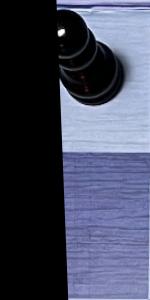
Label: Empty